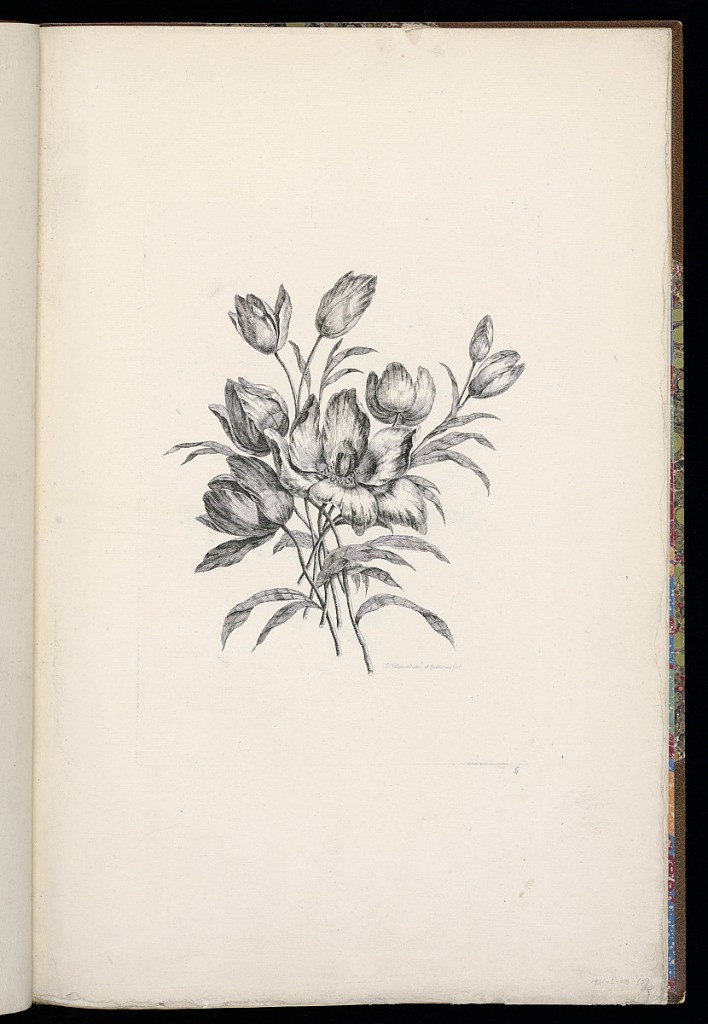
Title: A Bouquet of Flowers
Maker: Jean-Baptiste Pillement, French, 1728–1808
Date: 1760
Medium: Etching on laid paper
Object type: Bound print
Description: Fifth plate from a series of designs for bouquets of flowers. In the center a bouquet of flowers, eight flowers, including tulips, on their stems with leaves. The plate is signed.